Field crop: maize
Growth stage: 2
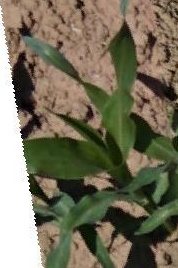
Species: maize